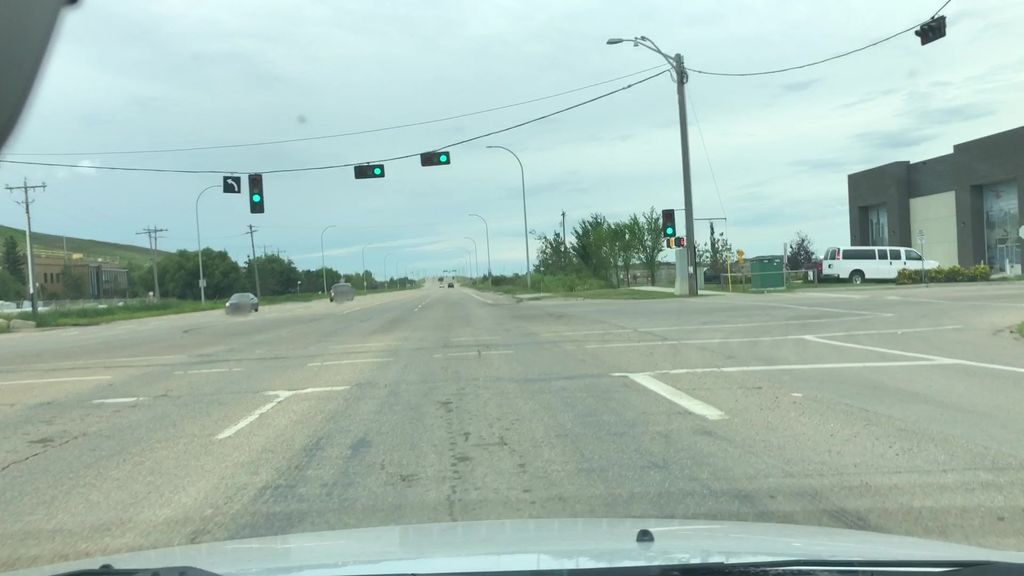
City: edmonton